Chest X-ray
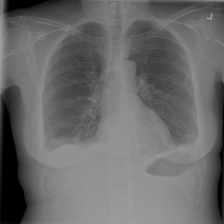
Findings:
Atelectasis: positive
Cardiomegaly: negative
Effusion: negative
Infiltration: negative
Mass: negative
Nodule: negative
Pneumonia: negative
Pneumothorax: negative
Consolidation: positive
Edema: negative
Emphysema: negative
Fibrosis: negative
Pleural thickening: negative
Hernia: negative